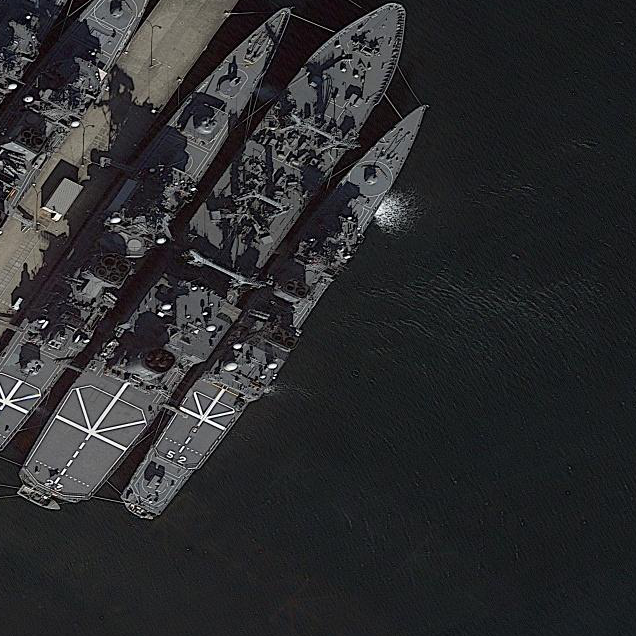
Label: cruiser